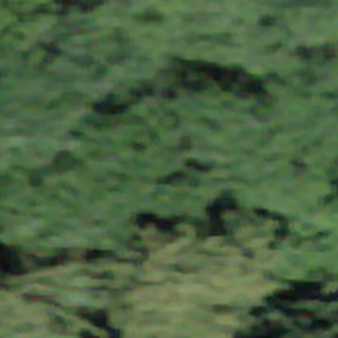
Label: other